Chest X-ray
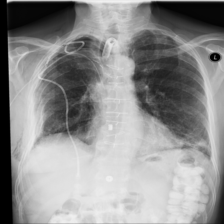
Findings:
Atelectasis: negative
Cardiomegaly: negative
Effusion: negative
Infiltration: negative
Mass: negative
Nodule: negative
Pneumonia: negative
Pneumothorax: positive
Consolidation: positive
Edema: negative
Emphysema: positive
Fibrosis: negative
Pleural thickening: negative
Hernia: negative